Question: I am trying to test php-activerecord, it has some tests. When run:
phpunit sometestname
nothing happened. I checked the code,
'''
include 'helpers/config.php';
require_once dirname(__FILE__) . '/../lib/Inflector.php';
class InflectorTest extends SnakeCase_PHPUnit_Framework_TestCase
{
public function set_up()
{
$this->inflector = ActiveRecord\Inflector::instance();
}
public function testOne()
{
$this->assertTrue(2+2==4);
}
'''
Any idea?

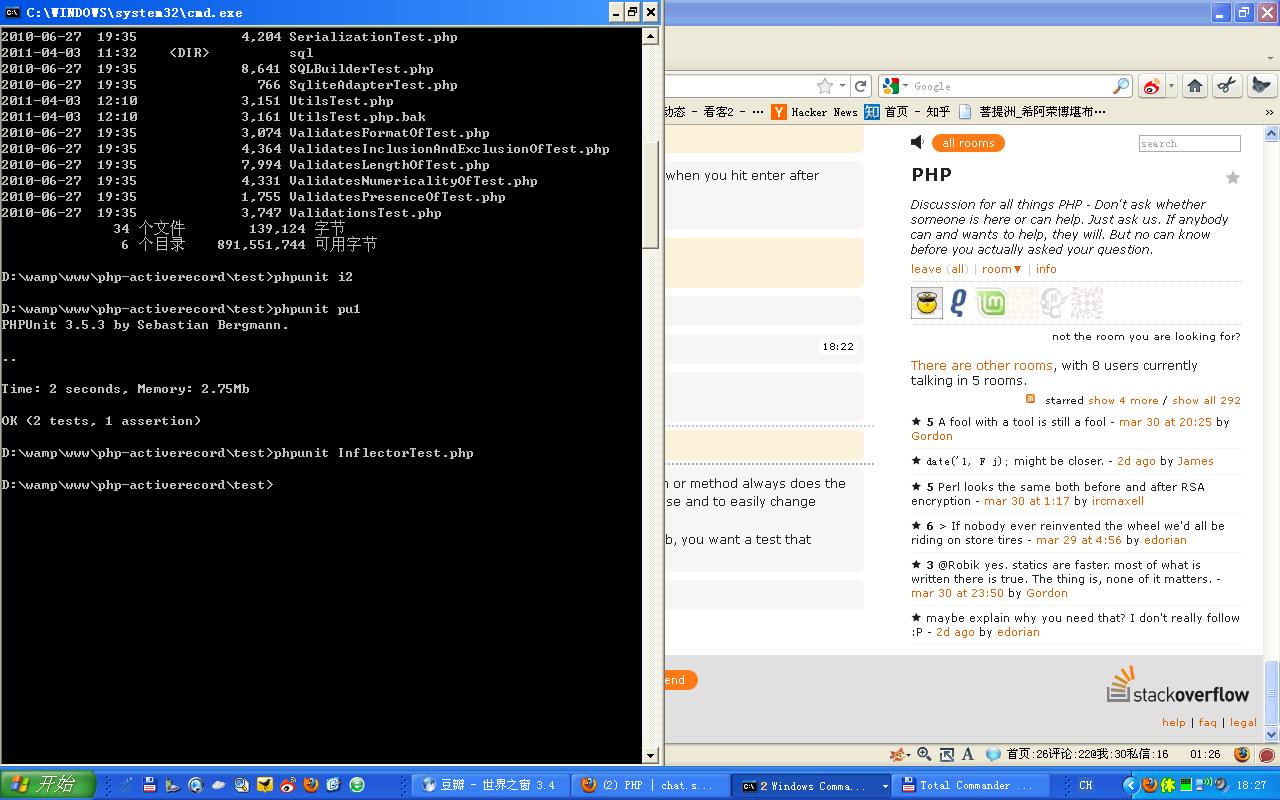
Answer: Your PHPUnit version is a bit outdated. Let's make sure you are current. Please do
'''
pear channel-discover pear.phpunit.de
pear channel-discover components.ez.no
pear channel-discover pear.symfony-project.com
'''
and then
'''
pear install --force --alldeps phpunit/PHPUnit again
'''
this should result in
'''
downloading PHPUnit-3.5.13.tgz ...
Starting to download PHPUnit-3.5.13.tgz (118,553 bytes)
..........................done: 118,553 bytes
install ok: channel://pear.phpunit.de/PHPUnit-3.5.13
'''
If there is any errors try upgrade your PEAR version to the current version with
'''
pear upgrade-all
'''
The <URL>
'''
/**
* In order to run these unit tests, you need to install:
* - PHPUnit
* - PEAR Log (otherwise logging SQL queries will be disabled)
* - Memcache (otherwise Caching tests will not be executed)
*
* To run all tests : phpunit AllTests.php --slow-tests
* To run a specific test : phpunit ????Test.php
*/
'''
but there is two suppressed includes in it for the Log dependency
'''
@include_once 'Log.php';
@include_once 'Log/file.php';
'''
which could be the reason why you are not getting any result on CLI at all, so make sure you also do
'''
pear install --force --alldeps Log
'''
That should work then.
the 1.0 Version that is available from the PHPActiveRecord Website does not have the above DocBlock and uses 'require_once' for the Log dependency. This is changed in the current master version, so you might want to try the nightly or check out the master branch from GitHub:
- <URL>